Question: In my application I have a table with items. I can delete each item from my table with a delete button. On this button I do an ajax post. I can as the user confirm his action thanks to the ajaxOptions confirm attribute. But this produces an ugly message box. So I developed my own solution to replace this ugly message box by a jQuery dialog.

Below is the solution I developed. This is a generic solution which can be used anywhere I need it.
First, the custom helper.
'''
public static IHtmlString ConfirmationLink(this HtmlHelper htmlHelper, string actionName, object routeValues, object htmlAttributes, string dialogId, string dialogTitle, string dialogMessage, string dialogButtonConfirm, string dialogButtonCancel, string dialogSuccess)
{
var urlHelper = new UrlHelper(htmlHelper.ViewContext.RequestContext);
TagBuilder builder = new TagBuilder("a");
builder.Attributes.Add("href", urlHelper.Action(actionName, routeValues).ToString());
builder.Attributes.Add("data-dialog-id", dialogId);
builder.Attributes.Add("data-dialog-title", dialogTitle);
builder.Attributes.Add("data-dialog-message", dialogMessage);
builder.Attributes.Add("data-dialog-button-confirm", dialogButtonConfirm);
builder.Attributes.Add("data-dialog-button-cancel", dialogButtonCancel);
builder.Attributes.Add("data-dialog-success", dialogSuccess);
if (htmlAttributes != null)
builder.MergeAttributes(new RouteValueDictionary(htmlAttributes));
builder.AddCssClass("confirmation-link");
return new HtmlString(builder.ToString());
}
'''
Next, the javascript code associated:
'''
$().ready(function () {
$('.confirmation-link').click(function () {
var title = $(this).attr('data-dialog-title');
var message = $(this).attr('data-dialog-message');
var buttonConfirm = $(this).attr('data-dialog-button-confirm');
var buttonCancel = $(this).attr('data-dialog-button-cancel');
var success = $(this).attr('data-dialog-success');
var href = $(this).attr('href');
var icon = '<span class="ui-icon ui-icon-alert" style="float:left; margin:2px 15px 20px 0;"/>';
var $dialog = $('<div title=' + title + '></div>').html('<p>' + icon + message + '</p>');
// Configure buttons
var dialogButtons = {};
dialogButtons[buttonConfirm] = function () {
$.ajax({
type: "Post",
url: href,
cache: false,
success: function (data) { var func = success; window<URL>; }
});
$(this).dialog("close");
};
dialogButtons[buttonCancel] = function () {
$(this).dialog("close");
};
// Passing the target url (controller/action/id) to the dialog
$dialog.data('href', href);
$dialog.data('success', success);
// Configure dialog
$dialog.dialog(
{
modal: true,
closeOnEscape: true,
resizable: false,
buttons: dialogButtons
});
// Opening dialog
$dialog.dialog('open');
// prevents the default behaviour
return false;
});
})
'''
How to use it?
'''
@Html.ConfirmationLink(actionName: "RemoveMaterial",
routeValues: new { transportedMaterialId = item.TransportedMaterialID },
htmlAttributes: new { @class = "MaterialRemove" },
dialogId: "RemoveMaterialConfirmation",
dialogTitle: "Confirmation",
dialogMessage: @UserResource.MaterialRemoveConfirmation,
dialogButtonConfirm: @UserResource.ButtonDeleteMaterial,
dialogButtonCancel: @UserResource.ButtonCancel,
dialogSuccess: "RemoveMaterialSuccessfully")
'''
I'm considering myself still as novice with asp.net mvc & jQuery.
The scenario is as follow:
- - -
Thanks.
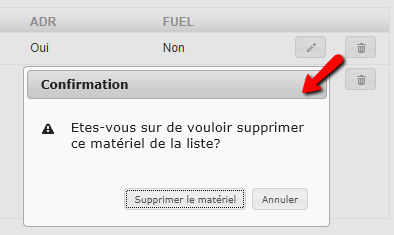
Answer: One thing to improve upon would be caching your jquery object. EG:
'''
var title = $(this).attr('data-dialog-title');
var message = $(this).attr('data-dialog-message');
var buttonConfirm = $(this).attr('data-dialog-button-confirm');
var buttonCancel = $(this).attr('data-dialog-button-cancel');
var success = $(this).attr('data-dialog-success');
var href = $(this).attr('href');
'''
Would become:
'''
var obj = $(this);
var title = obj.attr('data-dialog-title');
var message = obj.attr('data-dialog-message');
var buttonConfirm = obj.attr('data-dialog-button-confirm');
var buttonCancel = obj.attr('data-dialog-button-cancel');
var success = obj.attr('data-dialog-success');
var href = obj.attr('href');
'''